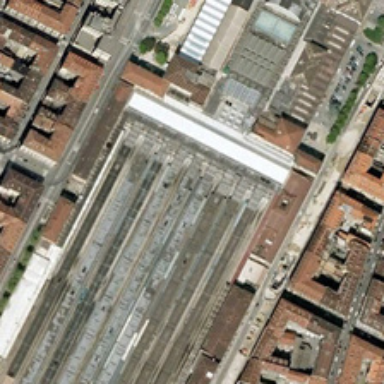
Some buildings are in two sides of a railway station .